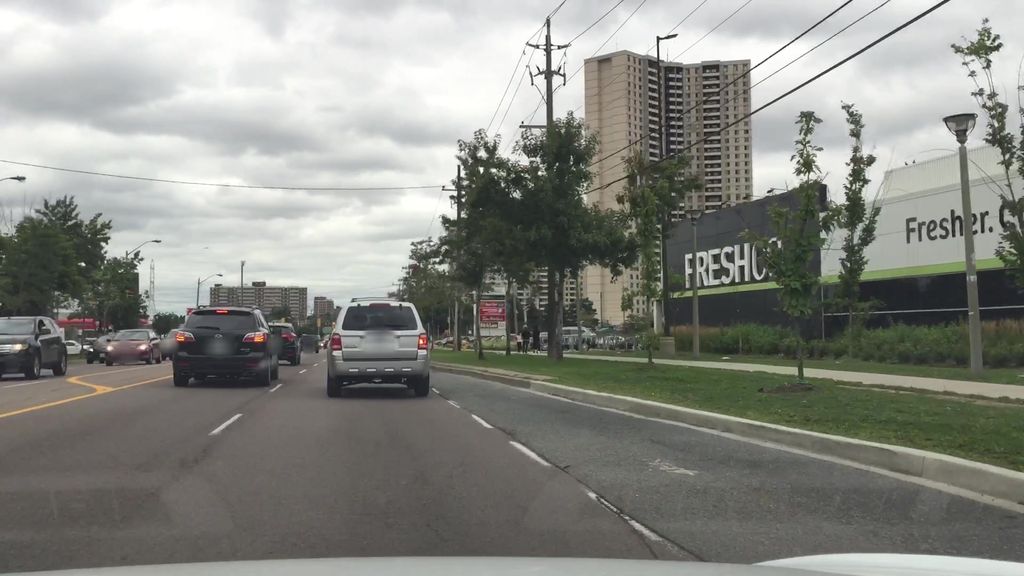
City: toronto